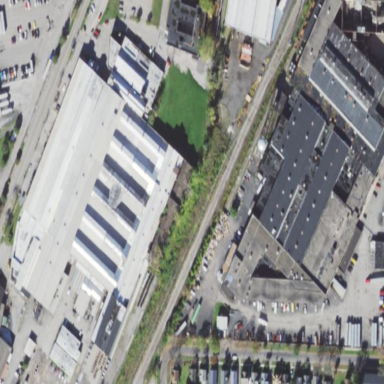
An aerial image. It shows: Historic factory.